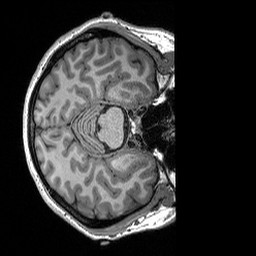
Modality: T1w
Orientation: axial
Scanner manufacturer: siemens
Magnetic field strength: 3 T
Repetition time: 2.3 s
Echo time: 0.00298 s